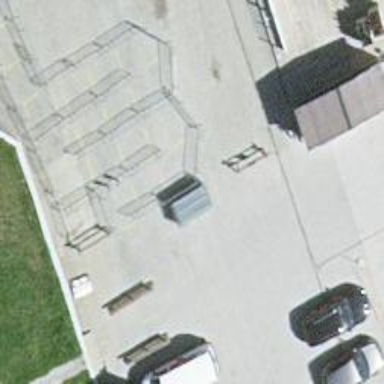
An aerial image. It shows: Charging station.